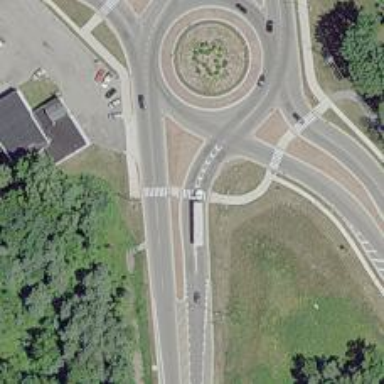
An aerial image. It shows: Asphalt cycleway featuring zebra crossing. The crossing is uncontrolled.